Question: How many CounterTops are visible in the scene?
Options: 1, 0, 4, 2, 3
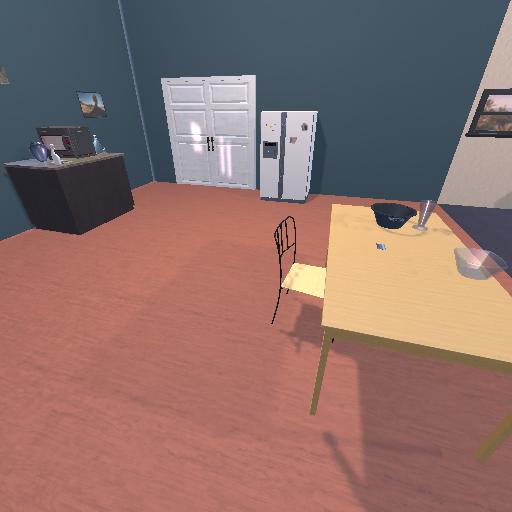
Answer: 1